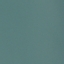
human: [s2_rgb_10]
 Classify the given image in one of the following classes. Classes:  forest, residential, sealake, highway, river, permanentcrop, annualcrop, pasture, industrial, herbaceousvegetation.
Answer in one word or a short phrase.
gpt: SeaLake